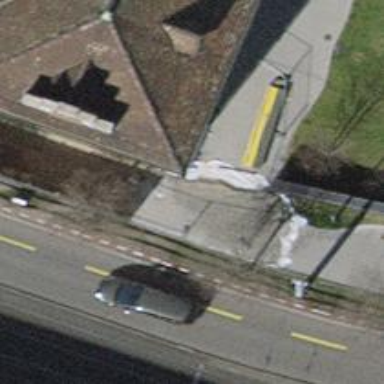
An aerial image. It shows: Cycle barrier.